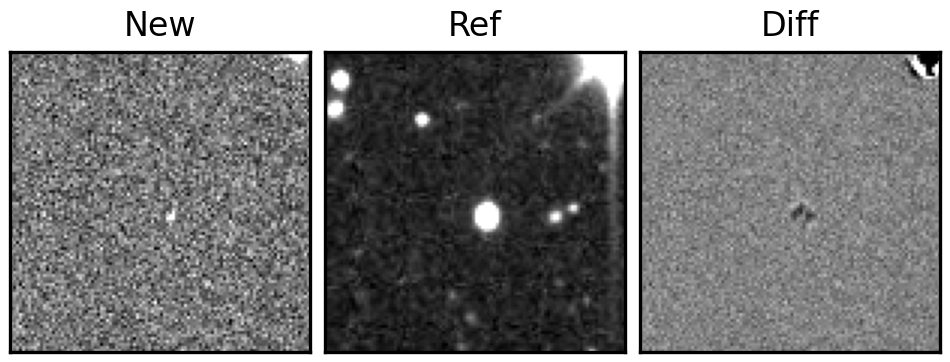
Label: bogus